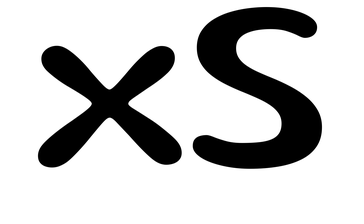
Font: Gluten_Regular